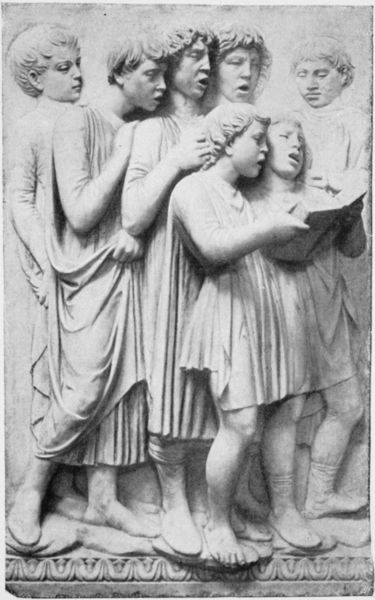
Titel: Cantoria
Künstler: Luca della Robbia
Institution: Florenz, Museo dell´Opera del Duomo
Schlagwörter: marmor, stein, haare, gesang, locken, kinder, relief, jungen, knaben, lesen, buch, barfuß, rom, fries, römer, singen, sänger, antik, toga, chor, klassik, römisch, freis, donatello, chorbuch, stimmheft, chorsänger, sängerknaben